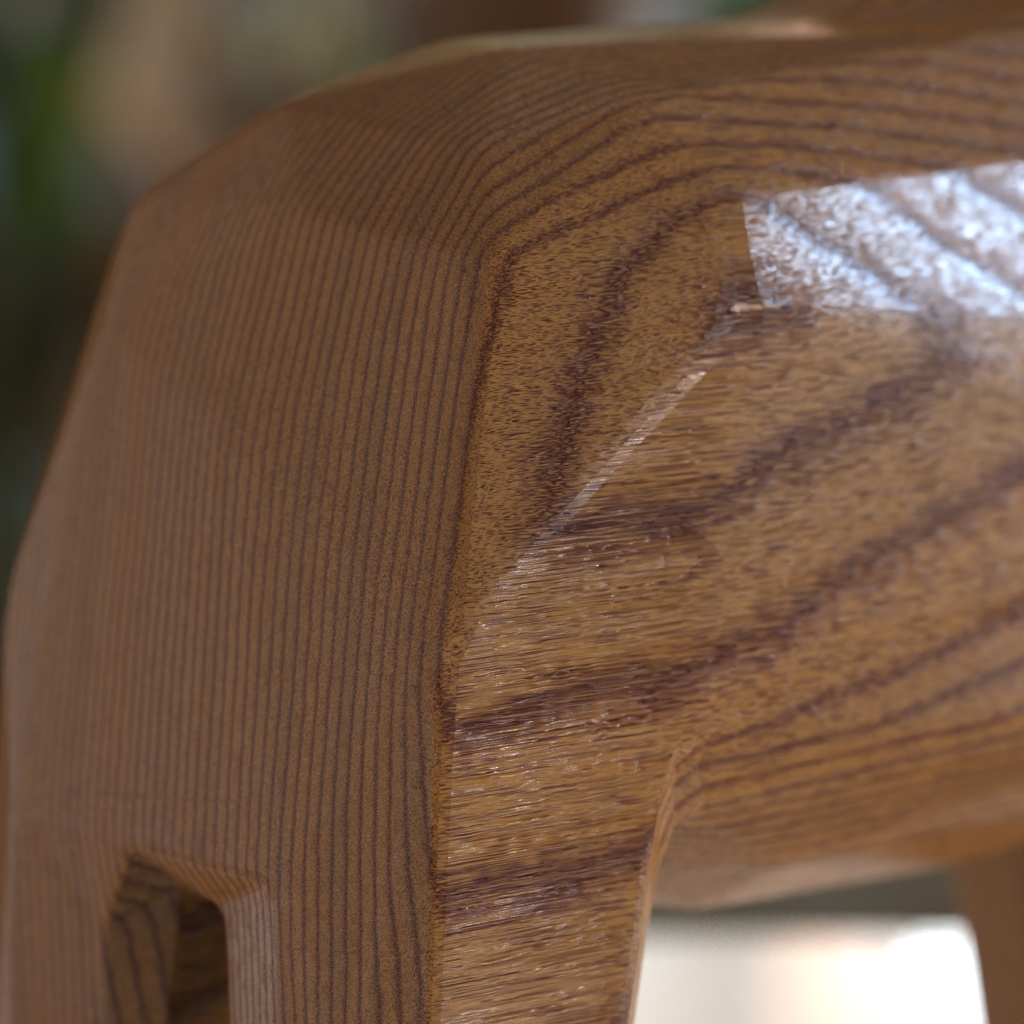
A high quality rendering of a dalahest_oak dalecarlian horse figurine made of varnished dark oak standing on a white marble sidetable in an a photo studio hall in london with natural soft warm daylight from windows,extreme close-up from the rear right side macro, 150 mm, f 16, macro, bokeh